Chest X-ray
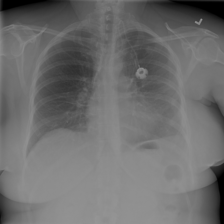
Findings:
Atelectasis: negative
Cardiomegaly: negative
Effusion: negative
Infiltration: negative
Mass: negative
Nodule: positive
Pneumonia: negative
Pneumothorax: negative
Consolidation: positive
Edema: negative
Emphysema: negative
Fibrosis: negative
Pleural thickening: negative
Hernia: negative